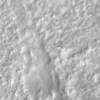
Label: not_dusty